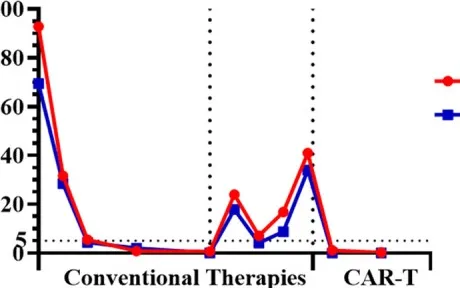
The concentrations of IgA and M spike before and after BCMA CAR-T cell infusion.
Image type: pathology (immunostaining)